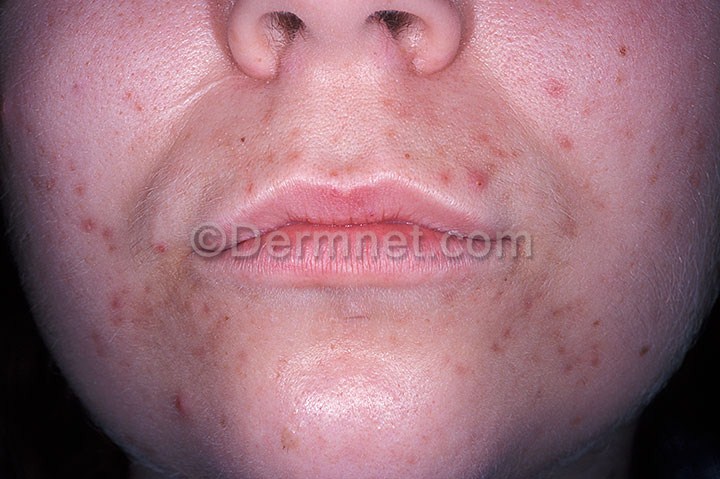
Disease: Acne and Rosacea Photos